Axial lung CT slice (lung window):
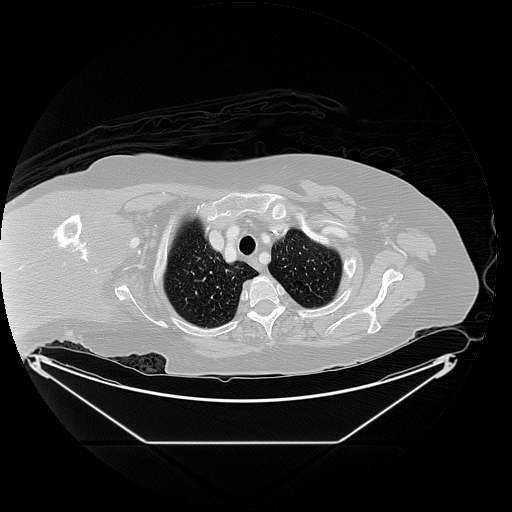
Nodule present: no